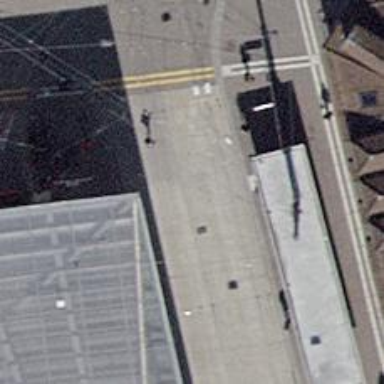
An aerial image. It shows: Bus stop for trolleybuses with designated stop position for public transport.